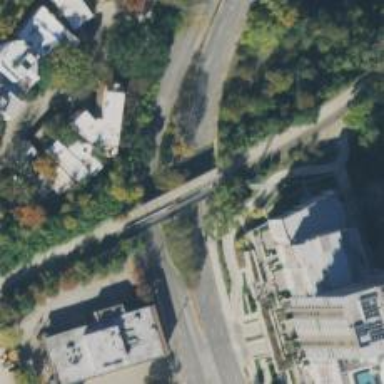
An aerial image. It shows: Secondary road with separate sidewalks.